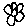
Label: flower